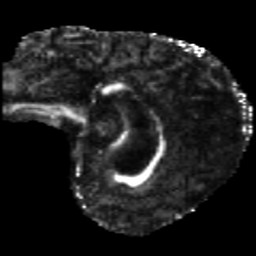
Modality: FA
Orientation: sagittal
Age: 49
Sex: male
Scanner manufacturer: siemens
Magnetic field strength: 3 T
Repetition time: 5.25 s
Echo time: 0.08 s